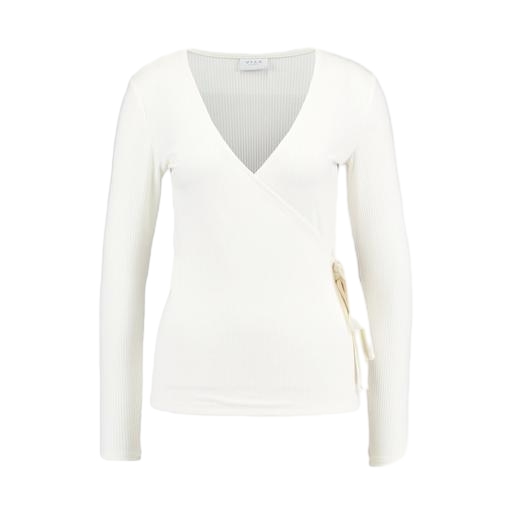
white long-sleeve wrap blouse, white v-neck long-sleeve top, only white and long sleeves, white background